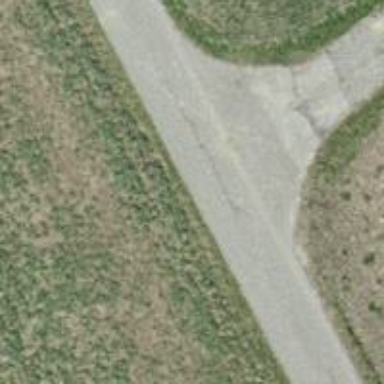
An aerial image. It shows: Compacted grade3 track.